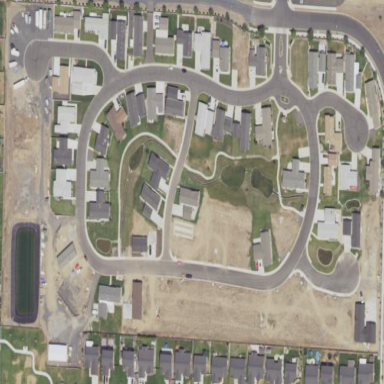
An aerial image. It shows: Neighborhood.